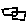
Label: square